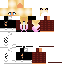
A female human skin with pale skin, wearing blonde long hair dressed in a blue hoodie and black pants, featuring a closed mouth.